Here is the raw acceleration-versus-time signal recorded on a bearing housing. Diagnose the bearing from this image, choosing from: normal, inner_race, outer_race, ball.
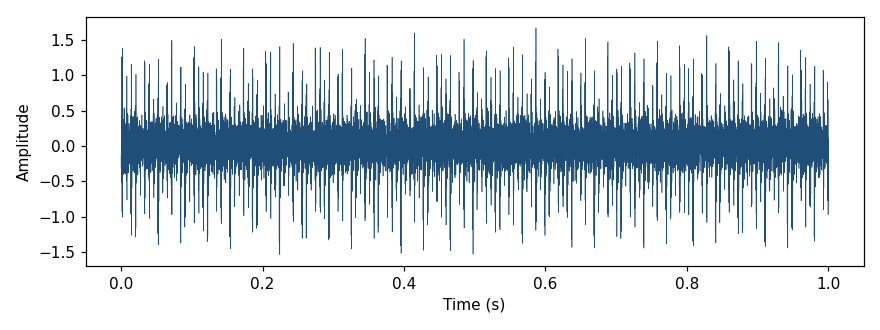
Answer: inner_race